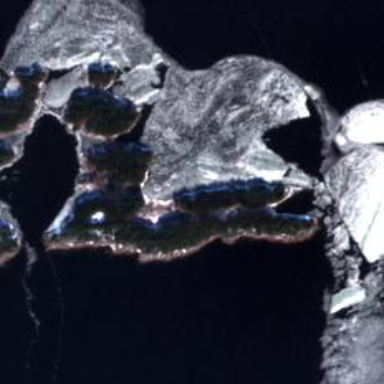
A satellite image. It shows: Islet.